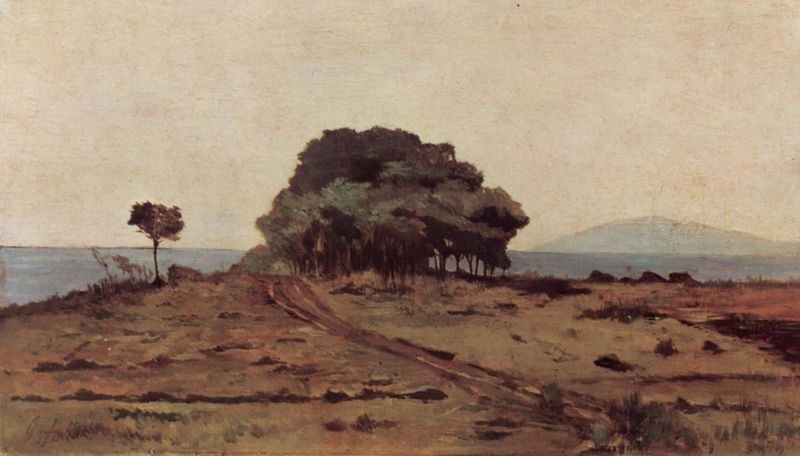
Titel: Wäldchen am Meer
Künstler: Giovanni Fattori
Standort: Milano
Institution: Collezione R. Jucker
Schlagwörter: baum, berg, blau, dunkel, gemälde, himmel, meer, schatten, wasser, weiß, wolken, bäume, grün, landschaft, ocker, sand, see, ufer, braun, grau, hell, licht, mitte, schwarz, strasse, gras, rot, weg, wiese, beige, malerei, blass, steine, signatur, öl, erde, feld, felder, ferne, gräser, halme, horizont, hügel, morgen, natur, stamm, weide, wind, büsche, gebüsch, gewässer, pfad, wege, wiesen, boden, insel, land, realismus, pflanzen, wald, anhöhe, aussicht, küste, strand, süden, acker, feldweg, spuren, berge, düne, fläche, dunst, spur, matt, stämme, einfach, steppe, menschenleer, vulkan, heide, erdboden, landaschaft, moos, gebirgszug, grasbüschel, trüb, baumgruppe, karg, siena, tonig, gehölz, malerie, hain, kiefern, büschel, gestrüpp, röte, fahrspur, dumpf, weitsicht, mittelmeer, halbinsel, radspuren, südlich, fahrweg, hochufer, grüm, trist, furche, dunstig, mediteran, duns, grasbündel, wiese felder, melerei, walsgruppe, opinien